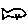
Label: fish